Question: I've got a strange space between two divs on my new website, using chrome.
Check it out: <URL>
Screenshot:
CSS for this section:
'''
.background-arrow {
position: absolute;
bottom: 0;
left: 0;
width: 100%;
height: 20px;
background: url(../img/background-arrow.svg) center bottom no-repeat;
background-size: cover;
-webkit-background-size: cover;
-moz-background-size: cover;
-o-background-size: cover;
z-index: 10;
}
'''
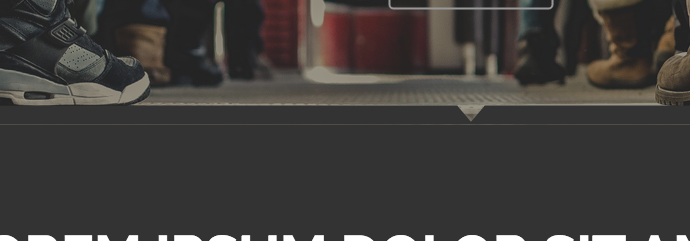
Answer: This is scaling issue. Change bottom coordinate of your polygon from 20 to 21.
After edits SVG has to look like this:
'''
<?xml version="1.0" encoding="utf-8"?>
<!-- Generator: Adobe Illustrator 18.0.0, SVG Export Plug-In . SVG Version: 6.00 Build 0) -->
<!DOCTYPE svg PUBLIC "-//W3C//DTD SVG 1.1//EN" "http://www.w3.org/Graphics/SVG/1.1/DTD/svg11.dtd">
<svg version="1.1" id="Ebene_1" xmlns="http://www.w3.org/2000/svg" xmlns:xlink="http://www.w3.org/1999/xlink" x="0px" y="0px"
viewBox="0 0 2920 20" enable-background="new 0 0 2920 20" xml:space="preserve">
<polygon fill="#333333" points="0,21 0,0 1445.5,0 1460,17 1474.5,0 2920,0 2920,21 "/>
</svg>
'''